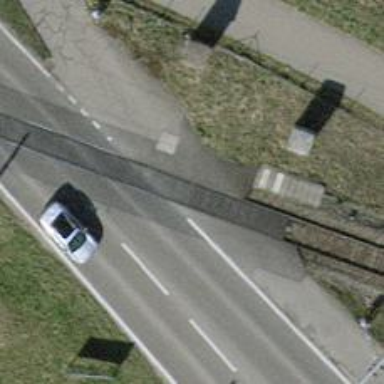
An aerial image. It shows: Railway level crossing.